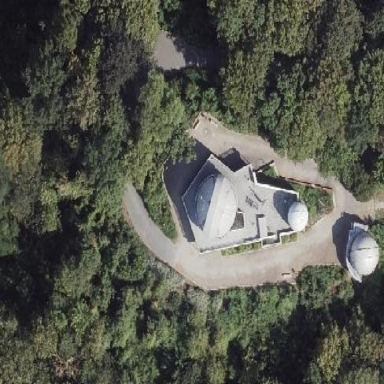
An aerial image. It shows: Museum located in observatory building.